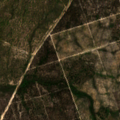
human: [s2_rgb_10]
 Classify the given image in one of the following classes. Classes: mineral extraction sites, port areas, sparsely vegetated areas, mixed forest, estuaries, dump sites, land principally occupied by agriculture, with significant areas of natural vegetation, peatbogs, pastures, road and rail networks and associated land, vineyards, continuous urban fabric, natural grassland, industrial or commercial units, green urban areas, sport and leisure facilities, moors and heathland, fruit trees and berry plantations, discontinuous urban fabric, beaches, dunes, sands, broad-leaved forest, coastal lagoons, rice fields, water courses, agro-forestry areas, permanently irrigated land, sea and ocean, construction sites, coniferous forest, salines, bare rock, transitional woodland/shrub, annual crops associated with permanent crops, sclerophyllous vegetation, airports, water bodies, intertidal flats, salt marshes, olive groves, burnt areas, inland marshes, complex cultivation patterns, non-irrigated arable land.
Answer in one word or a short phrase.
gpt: broad-leaved forest, transitional woodland/shrub